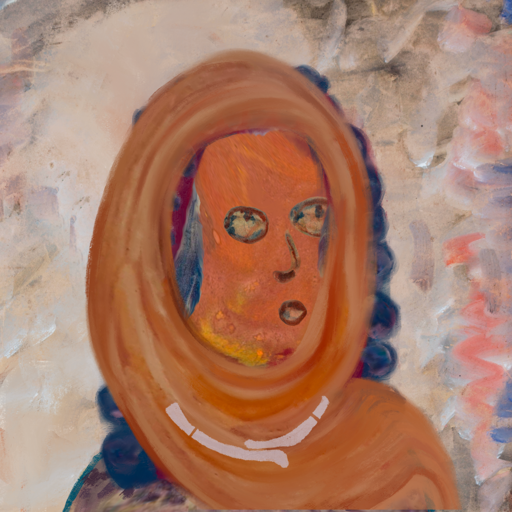
Background: Roy_Bahadur, Head And Neck Side: Mother_And_Son_Son, Face Side: Orphan, Bust: HillGirl, Hair Side: Hill_Girl, Head Accessory: Pious_Lady_Scarf, Second Necklace: Blank, Necklace: Hypocrite_2, Baby: Blank